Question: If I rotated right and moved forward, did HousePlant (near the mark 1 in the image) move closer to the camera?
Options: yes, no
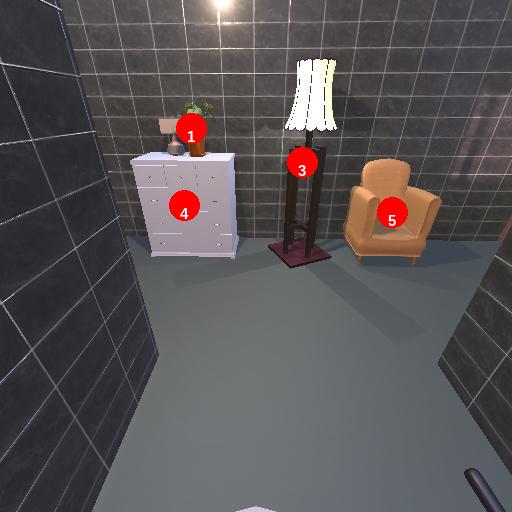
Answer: yes